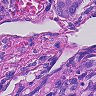
Metastatic tissue present: yes